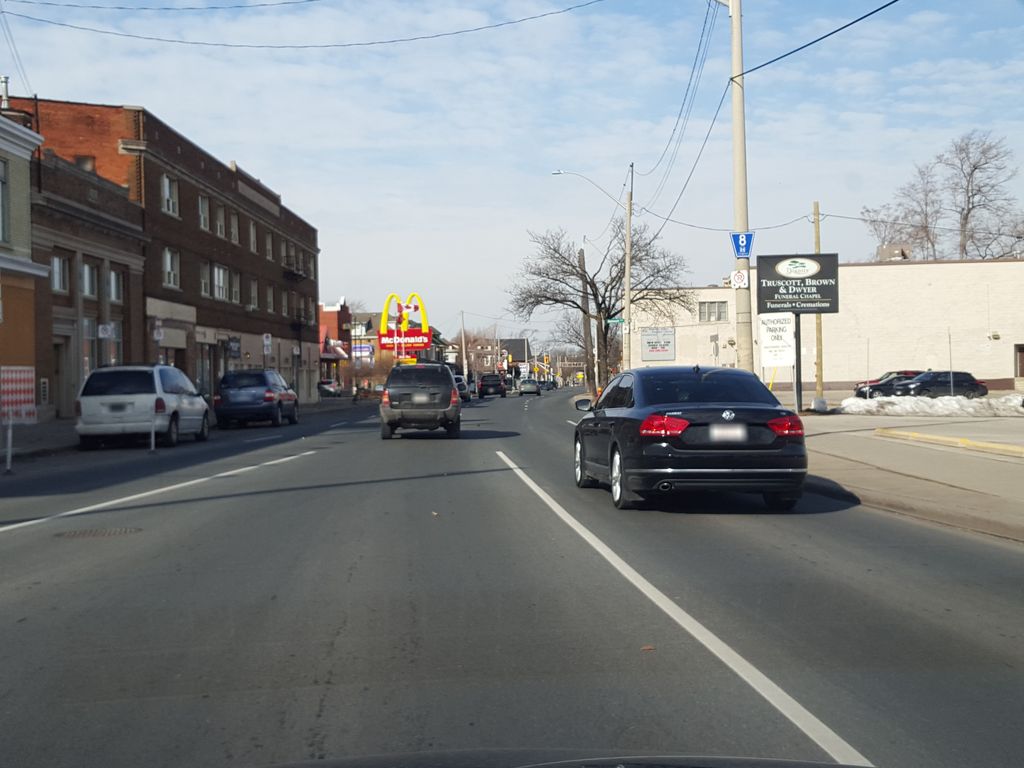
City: hamilton